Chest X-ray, AP view. Patient: 19 years old, sex M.
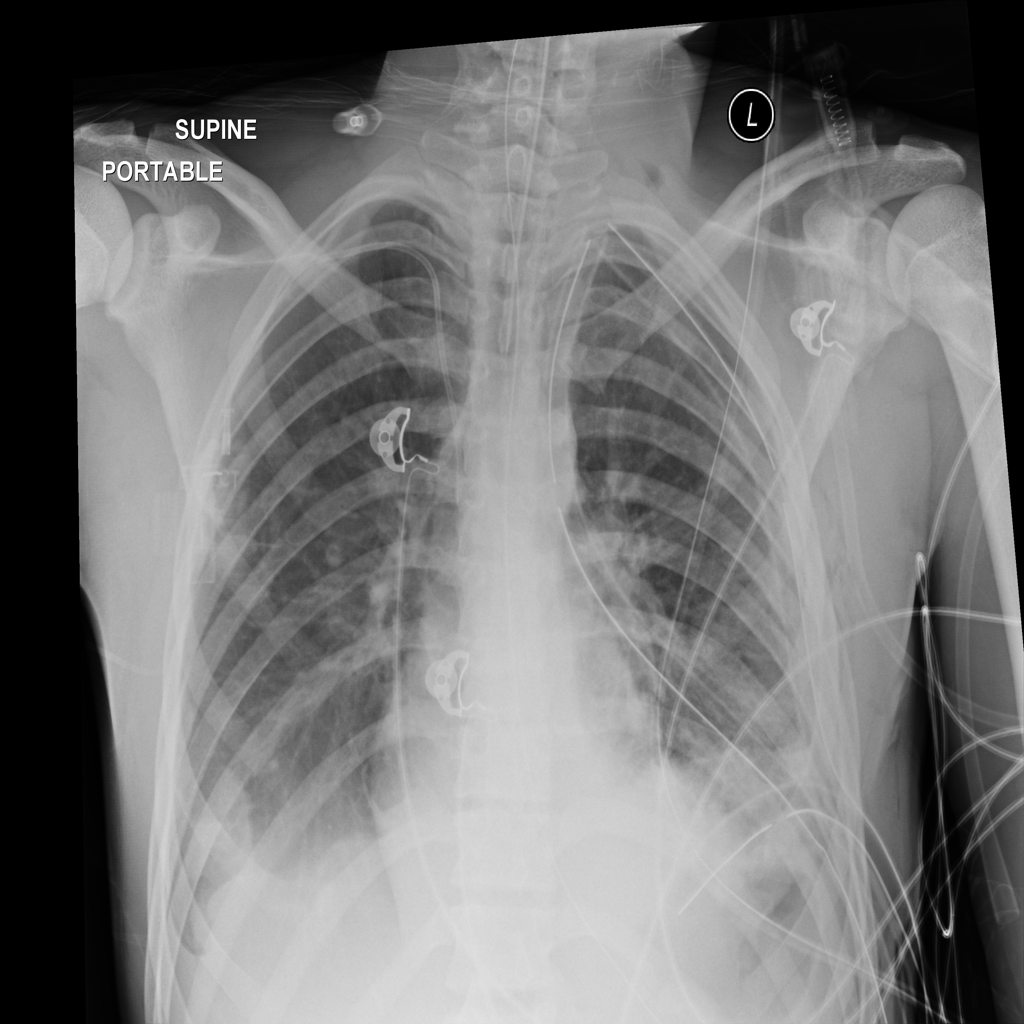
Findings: Effusion